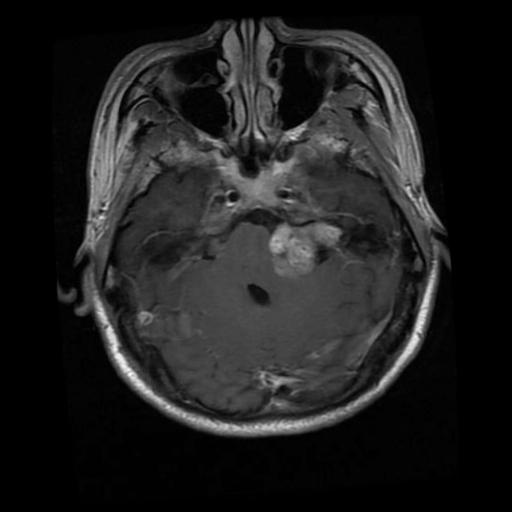
Label: meningioma